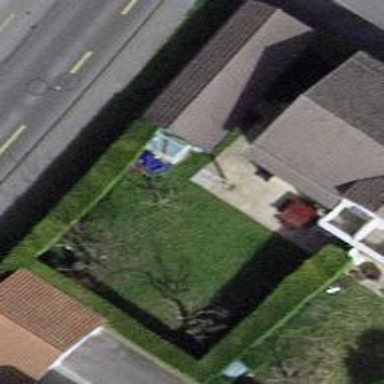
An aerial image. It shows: Garden enclosed by fence.